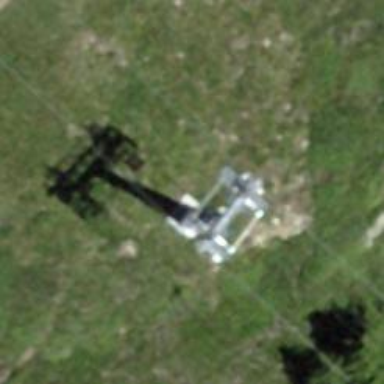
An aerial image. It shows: Pylon used for aerialway.